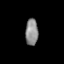
Tissue: prostate
Cell type: T cells
Senescence score: 0.6904
Nuclear area (px): 326
Mean DAPI intensity: 141.942